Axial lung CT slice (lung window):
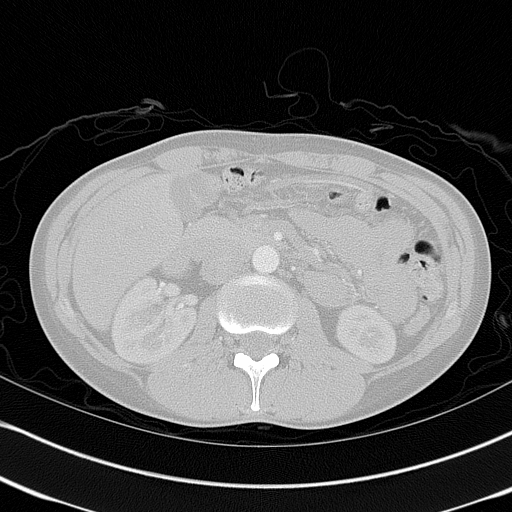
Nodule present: no